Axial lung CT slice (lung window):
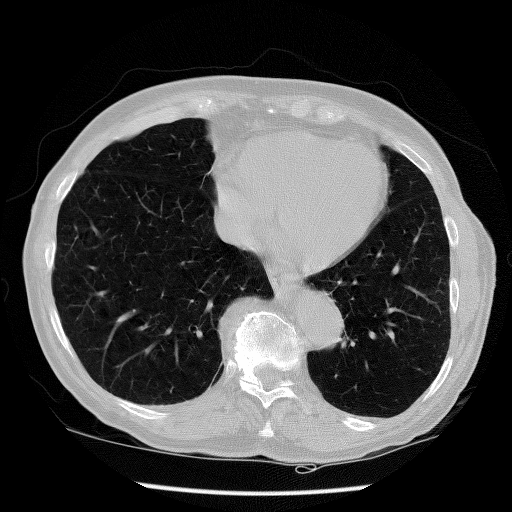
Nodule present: no